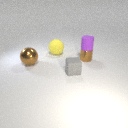
small gray rubber cube in front of large brown metal sphere